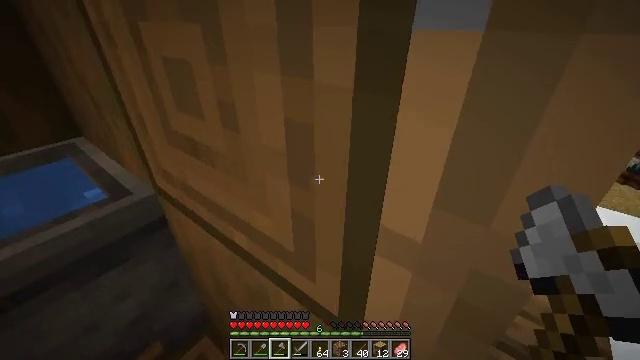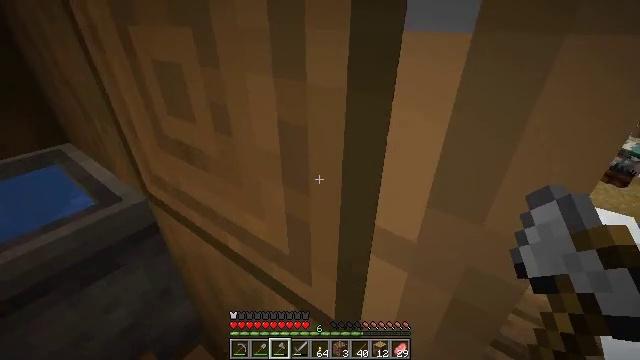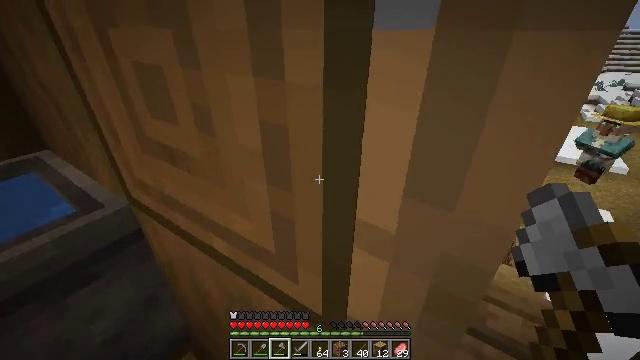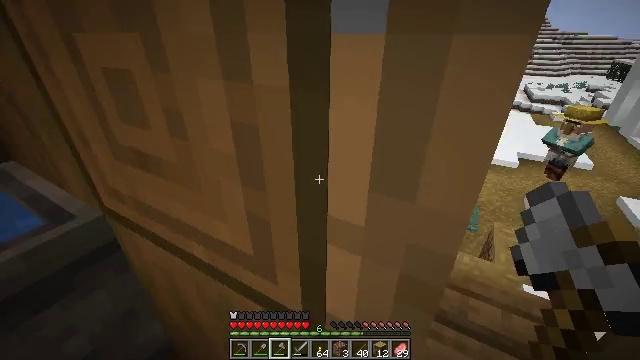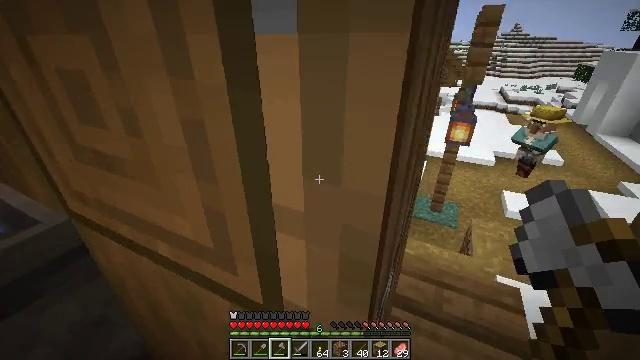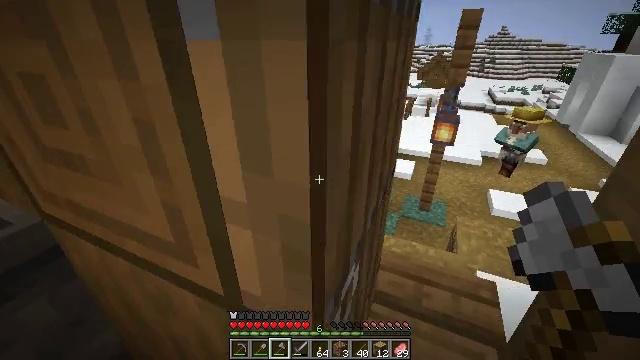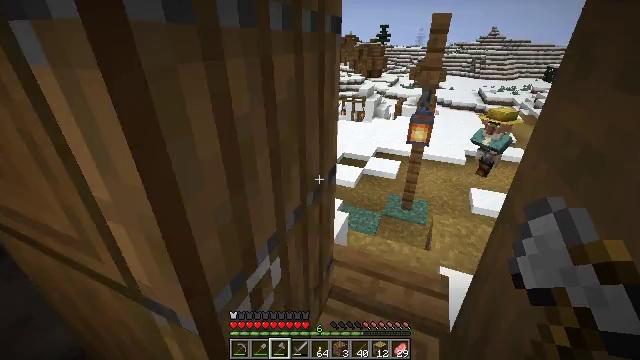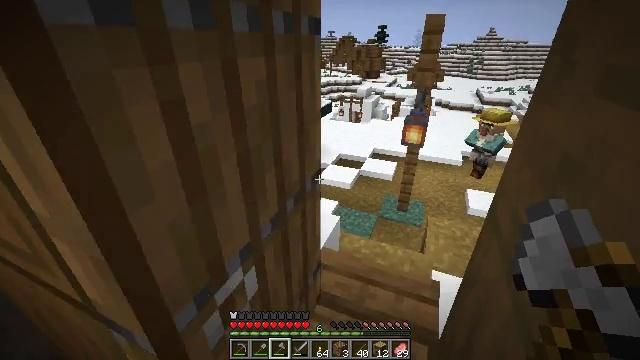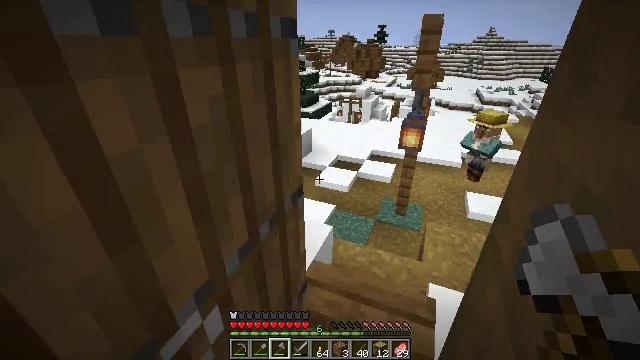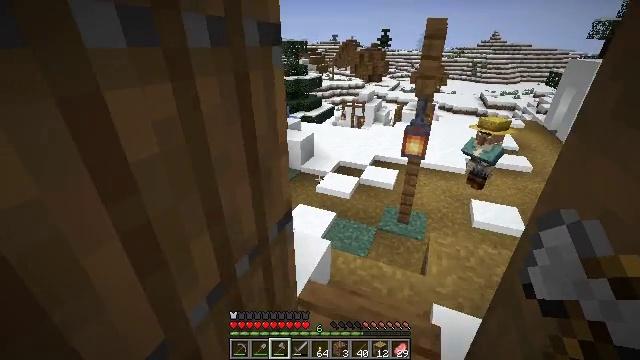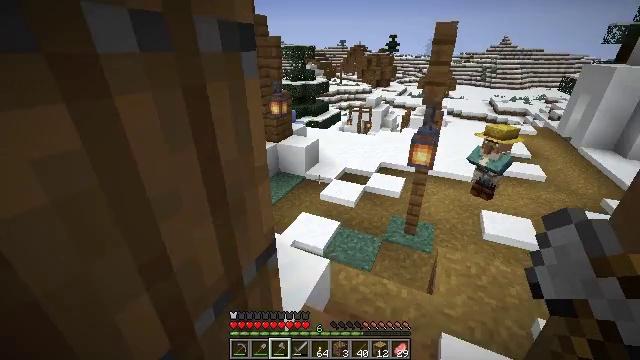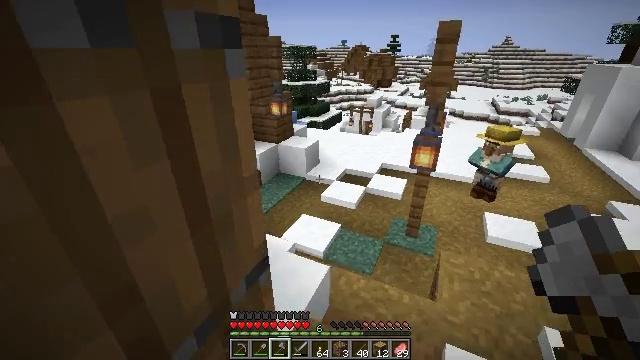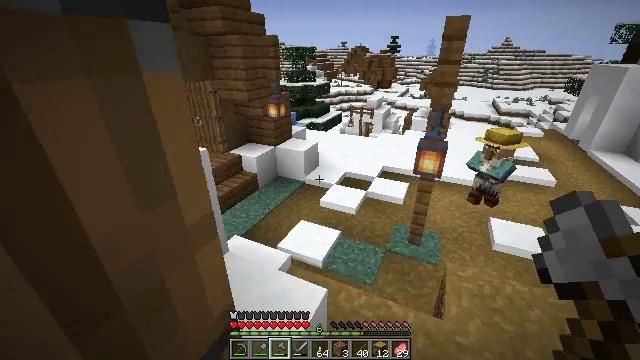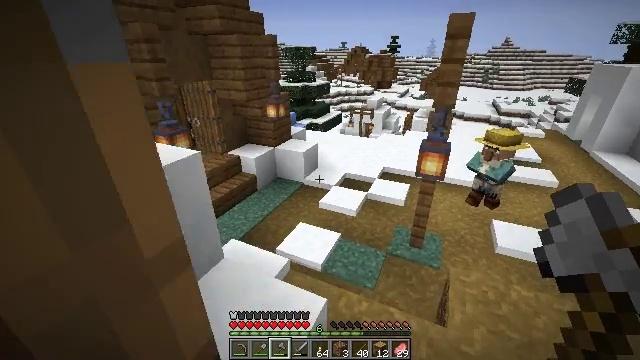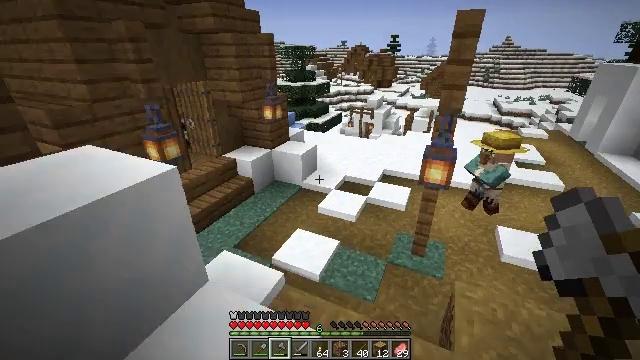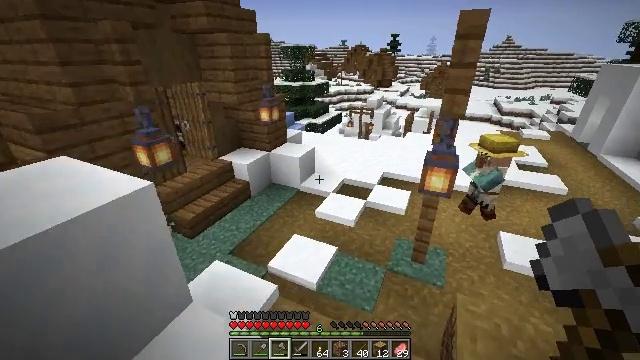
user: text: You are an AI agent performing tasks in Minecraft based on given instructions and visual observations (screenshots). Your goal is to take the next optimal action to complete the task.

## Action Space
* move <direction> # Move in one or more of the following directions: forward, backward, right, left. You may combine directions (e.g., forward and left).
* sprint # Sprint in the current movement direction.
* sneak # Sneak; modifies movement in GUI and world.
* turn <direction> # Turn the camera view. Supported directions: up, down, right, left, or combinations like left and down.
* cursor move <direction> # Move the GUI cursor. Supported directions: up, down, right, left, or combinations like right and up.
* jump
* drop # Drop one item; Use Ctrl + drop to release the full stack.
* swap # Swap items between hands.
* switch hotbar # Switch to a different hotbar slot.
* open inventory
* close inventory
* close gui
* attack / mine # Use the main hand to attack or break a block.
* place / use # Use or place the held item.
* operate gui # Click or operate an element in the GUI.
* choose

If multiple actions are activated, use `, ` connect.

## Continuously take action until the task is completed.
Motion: motion action
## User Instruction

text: Break the potato plant to gather potatoes.
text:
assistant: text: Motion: move forward and move right, turn right
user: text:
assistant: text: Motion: move forward and move right, turn right
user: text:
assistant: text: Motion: move forward and move right, turn right and up
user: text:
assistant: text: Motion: move right, turn right
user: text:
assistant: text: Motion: move right, turn right
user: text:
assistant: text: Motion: move right, turn right
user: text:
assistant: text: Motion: move forward and move right
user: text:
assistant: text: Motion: move forward and move right
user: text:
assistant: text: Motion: move forward and move right
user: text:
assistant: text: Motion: move forward and move right, turn left
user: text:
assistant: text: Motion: move forward
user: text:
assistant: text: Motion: move forward
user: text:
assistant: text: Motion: move forward
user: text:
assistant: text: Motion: move forward
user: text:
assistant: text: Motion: move forward
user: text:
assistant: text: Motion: move forward
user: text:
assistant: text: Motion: move forward
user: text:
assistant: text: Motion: move forward
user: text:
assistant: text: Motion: move forward
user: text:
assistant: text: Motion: move forward
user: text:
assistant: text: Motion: move forward
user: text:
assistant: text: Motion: move forward
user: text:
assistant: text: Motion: move forward and move right
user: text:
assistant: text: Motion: move forward and move right
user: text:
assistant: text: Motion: move forward and move right
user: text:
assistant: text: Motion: move forward and move right
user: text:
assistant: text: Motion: move forward, turn right
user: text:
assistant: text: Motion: move forward, turn right and up
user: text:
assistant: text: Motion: move forward, turn right
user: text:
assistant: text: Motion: move forward, turn right